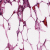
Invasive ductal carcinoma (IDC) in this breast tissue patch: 0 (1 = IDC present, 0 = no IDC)